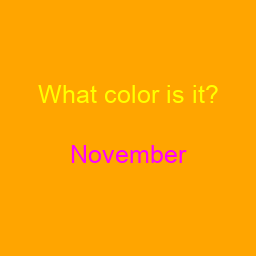
Color: magenta
Background color: orange
Question text color: yellow